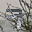
Label: 7